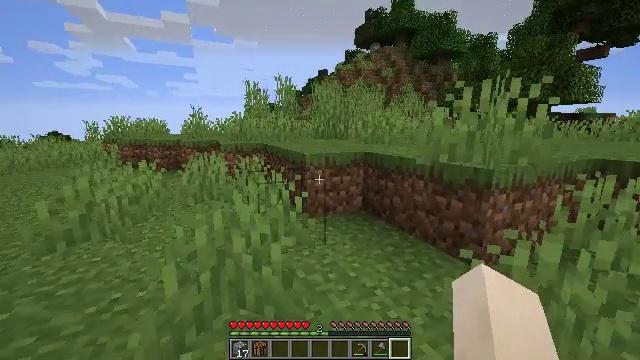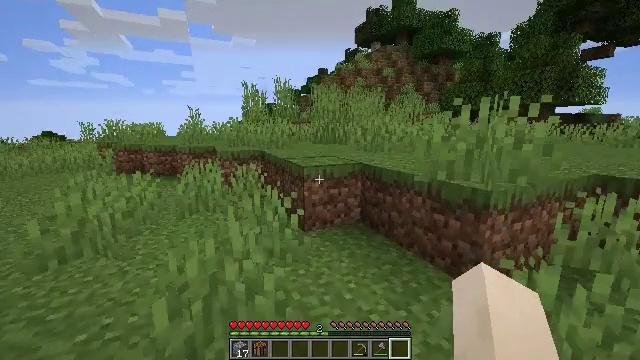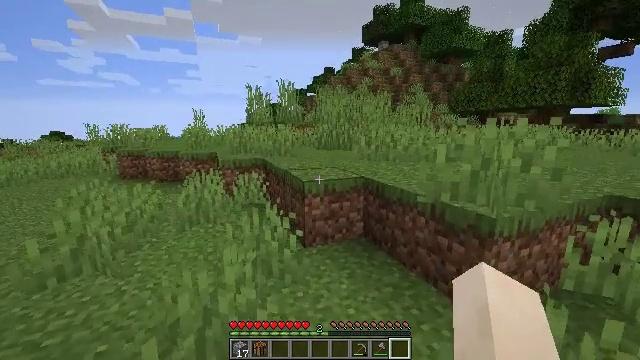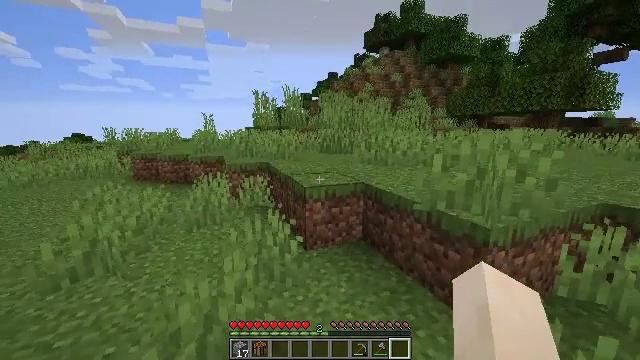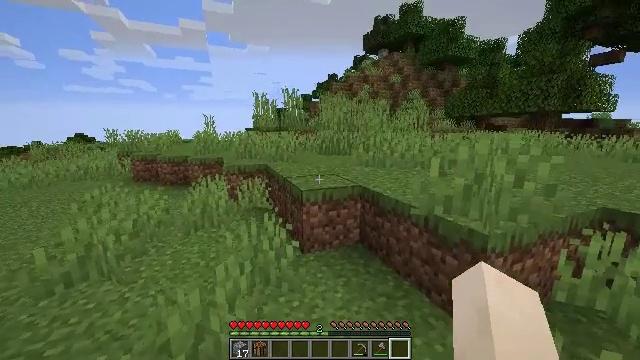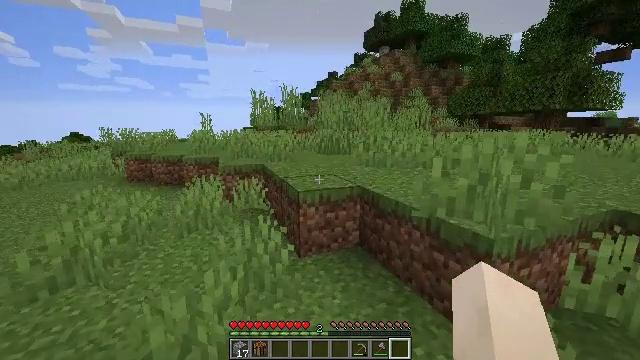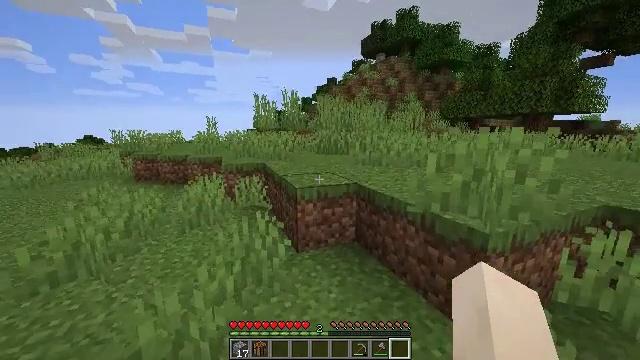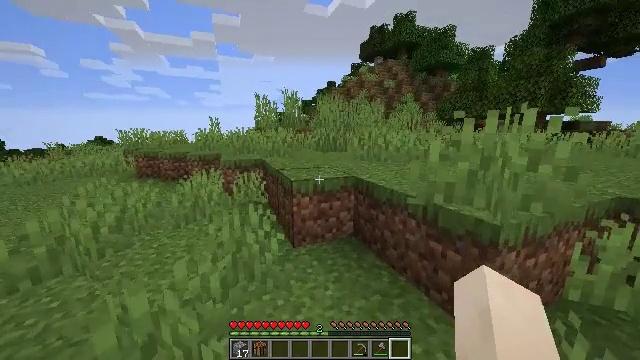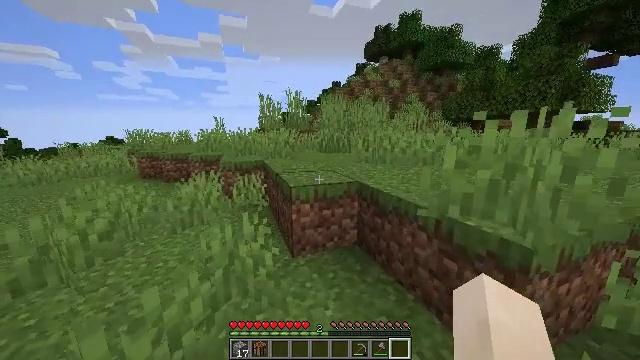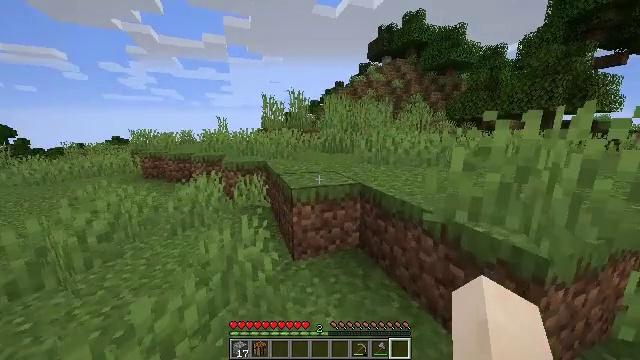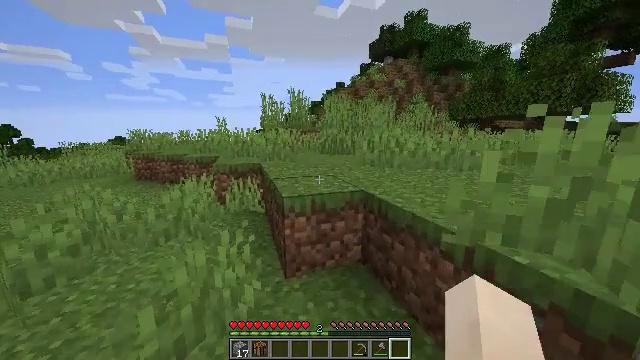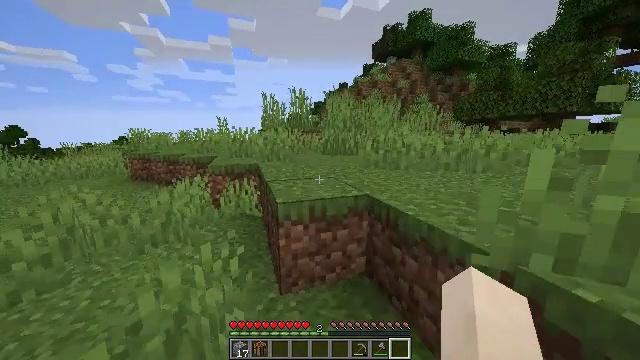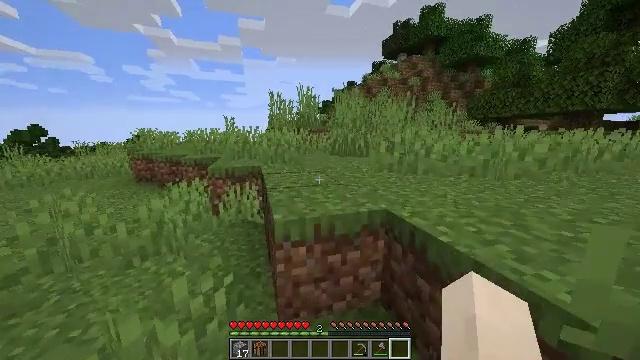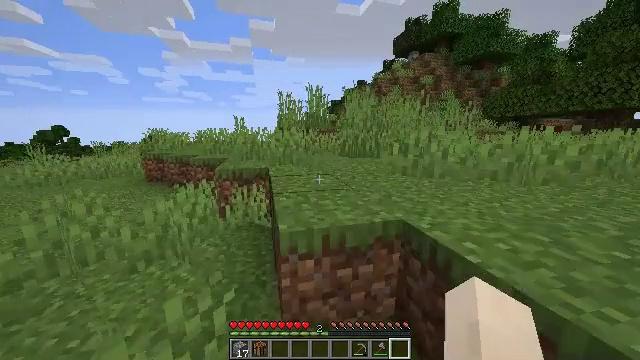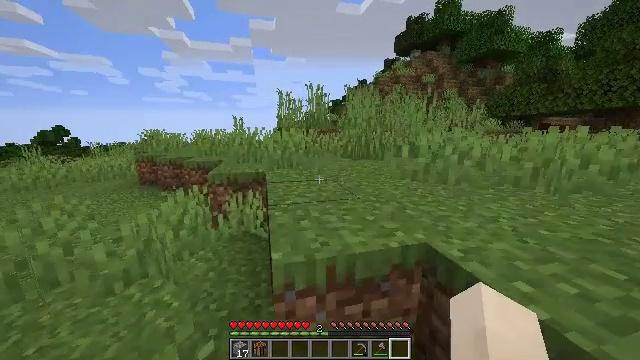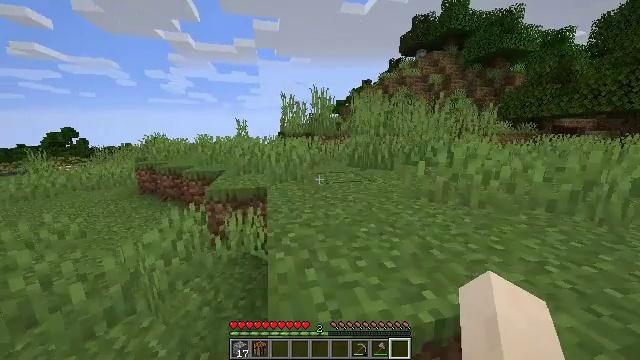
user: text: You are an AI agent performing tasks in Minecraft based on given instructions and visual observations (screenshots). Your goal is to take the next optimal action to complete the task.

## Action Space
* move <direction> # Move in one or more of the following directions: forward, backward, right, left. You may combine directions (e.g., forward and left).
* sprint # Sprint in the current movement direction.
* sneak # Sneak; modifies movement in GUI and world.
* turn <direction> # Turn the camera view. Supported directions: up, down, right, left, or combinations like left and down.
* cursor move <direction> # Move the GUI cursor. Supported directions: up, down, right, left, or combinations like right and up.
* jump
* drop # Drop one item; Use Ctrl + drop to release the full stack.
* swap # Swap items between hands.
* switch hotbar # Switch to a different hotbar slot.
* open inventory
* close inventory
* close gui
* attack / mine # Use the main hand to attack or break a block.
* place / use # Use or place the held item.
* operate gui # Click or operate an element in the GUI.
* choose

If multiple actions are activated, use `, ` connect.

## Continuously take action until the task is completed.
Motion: motion action
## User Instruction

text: Collect the pink tulip.
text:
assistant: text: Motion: move forward, sprint, jump
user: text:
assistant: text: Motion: move forward, sprint, turn left, jump
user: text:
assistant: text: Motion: move forward, sprint, jump
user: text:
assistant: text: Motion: move forward, sprint, jump
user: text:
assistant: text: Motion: move forward, sprint, jump
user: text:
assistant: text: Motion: move forward, sprint
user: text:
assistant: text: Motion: move forward, sprint
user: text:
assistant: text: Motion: move forward, sprint, turn left
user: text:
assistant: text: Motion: move forward, sprint
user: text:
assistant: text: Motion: move forward, sprint
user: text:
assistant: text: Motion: move forward, sprint
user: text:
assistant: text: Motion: move forward, sprint, turn left
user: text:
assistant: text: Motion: move forward, turn left
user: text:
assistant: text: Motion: move forward
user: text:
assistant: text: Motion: move forward, turn left, jump
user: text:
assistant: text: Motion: move forward, jump
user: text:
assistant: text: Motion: move forward, jump
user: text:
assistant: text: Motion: move forward, jump
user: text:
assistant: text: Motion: move forward, turn left
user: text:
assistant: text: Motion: move forward
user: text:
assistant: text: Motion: move forward
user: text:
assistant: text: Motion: move forward
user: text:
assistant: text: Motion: move forward, turn left
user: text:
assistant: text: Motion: move forward
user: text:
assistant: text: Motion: move forward
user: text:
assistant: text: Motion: move forward
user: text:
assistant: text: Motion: move forward, turn left and down
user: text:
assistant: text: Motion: move forward, turn left
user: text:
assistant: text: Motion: move forward, turn left and down
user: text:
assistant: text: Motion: move forward, turn left